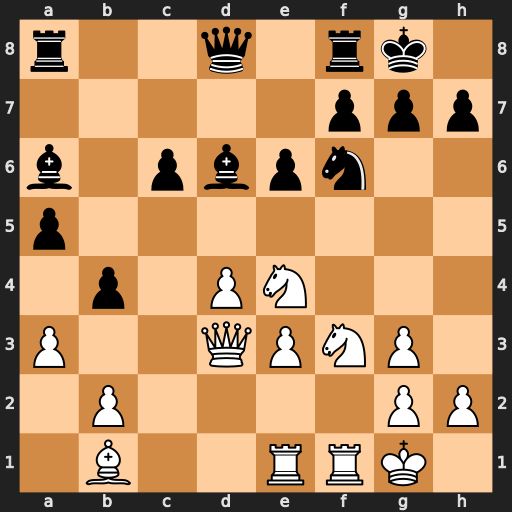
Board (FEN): r2q1rk1/5ppp/b1pbpn2/p7/1p1PN3/P2QPNP1/1P4PP/1B2RRK1
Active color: w
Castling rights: -
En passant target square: -
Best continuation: Nxf6+ gxf6 Qxh7#